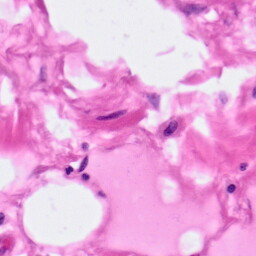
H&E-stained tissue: Pancreatic